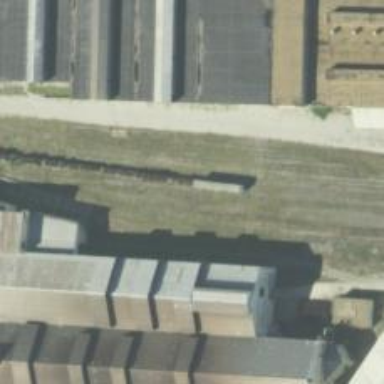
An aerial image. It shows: Abandoned railway.